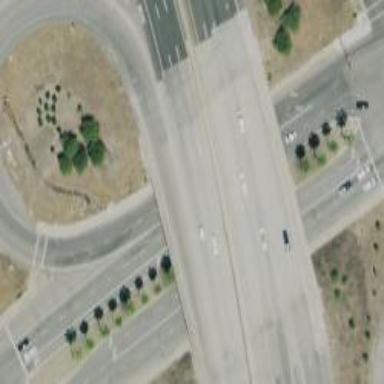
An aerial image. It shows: Secondary road.